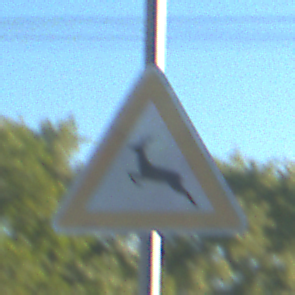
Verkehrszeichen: WildwechselRechts
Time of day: MorningAfternoon
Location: Outdoor (Urban)
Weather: Clear
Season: NotSpecified
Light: Natural